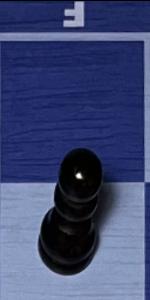
Label: Pawn_Black